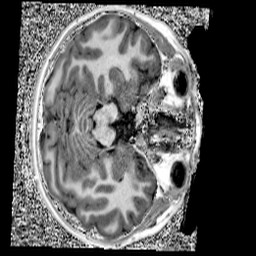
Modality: UNIT1
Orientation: axial
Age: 11
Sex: male
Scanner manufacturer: siemens
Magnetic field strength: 3 T
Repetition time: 4 s
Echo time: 0.00303 s